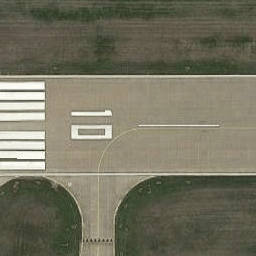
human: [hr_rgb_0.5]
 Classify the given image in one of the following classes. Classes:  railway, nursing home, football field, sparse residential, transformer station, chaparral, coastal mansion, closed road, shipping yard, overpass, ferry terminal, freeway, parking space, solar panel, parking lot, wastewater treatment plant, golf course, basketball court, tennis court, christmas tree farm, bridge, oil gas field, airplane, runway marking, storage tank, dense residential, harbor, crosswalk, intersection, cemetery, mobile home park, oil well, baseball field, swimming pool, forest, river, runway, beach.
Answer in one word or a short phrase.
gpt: runway